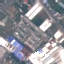
Land use / land cover class: Industrial